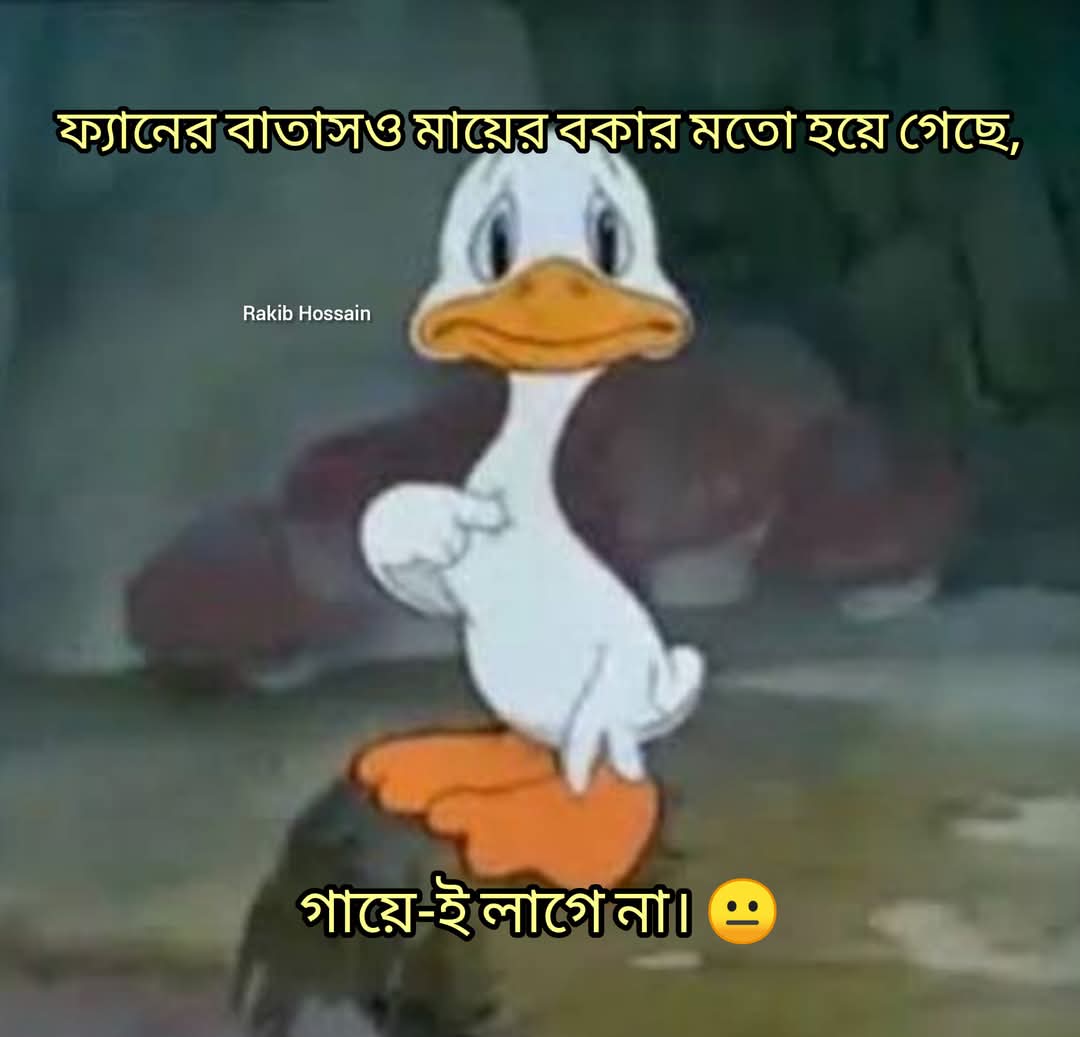
Text: ফ্যানের বাতাসও মায়ের বকার মতো হয়ে গেছে,
গায়ে-ই লাগে না।
Label: Non Hate